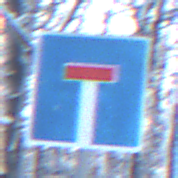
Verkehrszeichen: Sackgasse
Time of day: MorningAfternoon
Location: Outdoor (Nature)
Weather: Clear
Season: Winter
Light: Natural